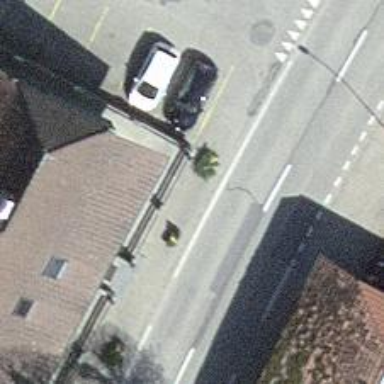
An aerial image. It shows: Bus stop along the road.